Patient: sex M, age 68
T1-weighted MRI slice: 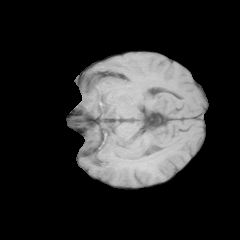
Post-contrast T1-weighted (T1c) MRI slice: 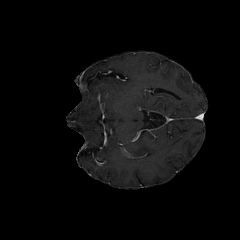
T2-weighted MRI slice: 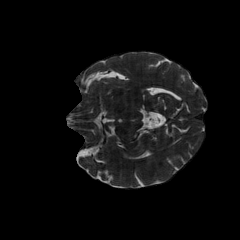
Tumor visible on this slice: no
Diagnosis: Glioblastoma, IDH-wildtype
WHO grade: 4